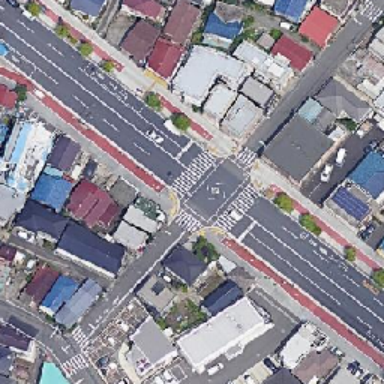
There are no parked cars at the crossroads surrounded by densely populated residential areas .